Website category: university
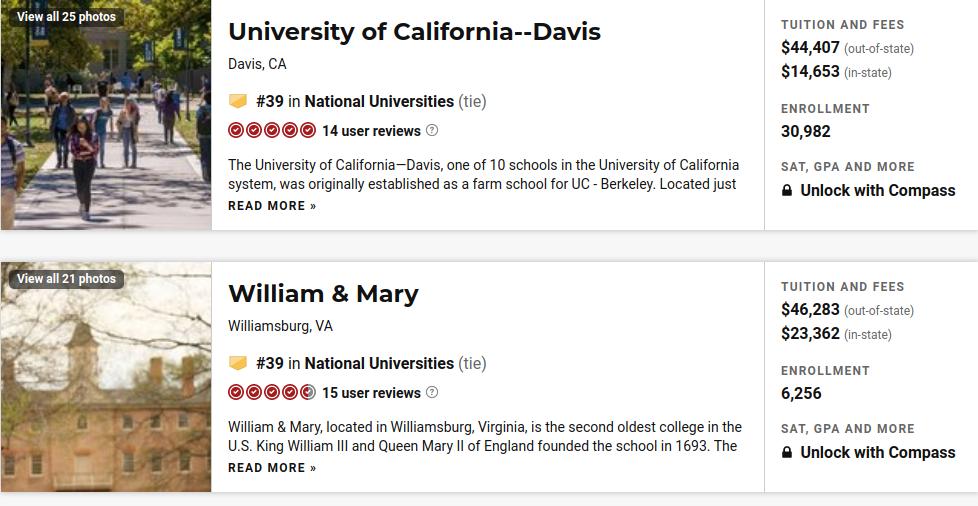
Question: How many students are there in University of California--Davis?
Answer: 30,982

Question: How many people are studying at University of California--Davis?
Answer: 30,982

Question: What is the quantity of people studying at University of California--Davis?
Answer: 30,982

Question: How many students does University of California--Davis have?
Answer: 30,982

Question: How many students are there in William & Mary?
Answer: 6,256

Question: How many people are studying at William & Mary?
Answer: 6,256

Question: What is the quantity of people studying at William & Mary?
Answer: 6,256

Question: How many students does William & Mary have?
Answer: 6,256

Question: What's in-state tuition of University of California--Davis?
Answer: $14,653

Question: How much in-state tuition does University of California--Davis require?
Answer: $14,653

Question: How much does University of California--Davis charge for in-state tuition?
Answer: $14,653

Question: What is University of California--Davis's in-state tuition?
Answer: $14,653

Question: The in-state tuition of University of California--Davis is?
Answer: $14,653

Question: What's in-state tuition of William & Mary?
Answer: $23,362

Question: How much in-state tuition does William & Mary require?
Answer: $23,362

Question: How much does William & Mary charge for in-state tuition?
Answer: $23,362

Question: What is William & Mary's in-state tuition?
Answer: $23,362

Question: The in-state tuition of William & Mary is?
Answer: $23,362

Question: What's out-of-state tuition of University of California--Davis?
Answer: $44,407

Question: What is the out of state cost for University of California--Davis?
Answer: $44,407

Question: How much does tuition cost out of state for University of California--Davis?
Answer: $44,407

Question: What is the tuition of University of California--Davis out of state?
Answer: $44,407

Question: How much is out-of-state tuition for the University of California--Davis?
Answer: $44,407

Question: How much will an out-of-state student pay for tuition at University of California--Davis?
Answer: $44,407

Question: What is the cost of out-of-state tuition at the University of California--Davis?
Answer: $44,407

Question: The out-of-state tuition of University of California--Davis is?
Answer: $44,407

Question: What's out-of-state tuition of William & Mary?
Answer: $46,283

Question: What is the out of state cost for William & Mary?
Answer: $46,283

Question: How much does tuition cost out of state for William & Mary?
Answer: $46,283

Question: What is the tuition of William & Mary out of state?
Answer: $46,283

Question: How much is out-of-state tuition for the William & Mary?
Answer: $46,283

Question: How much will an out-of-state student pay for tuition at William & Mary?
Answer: $46,283

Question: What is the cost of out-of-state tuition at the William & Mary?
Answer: $46,283

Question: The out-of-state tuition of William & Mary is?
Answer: $46,283

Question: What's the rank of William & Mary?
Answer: #39

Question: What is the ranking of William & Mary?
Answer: #39

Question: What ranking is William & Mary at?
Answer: #39

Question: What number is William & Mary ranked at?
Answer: #39

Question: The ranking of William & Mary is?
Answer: #39

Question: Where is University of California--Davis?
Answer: Davis, CA

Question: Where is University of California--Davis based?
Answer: Davis, CA

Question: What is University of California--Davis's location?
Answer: Davis, CA

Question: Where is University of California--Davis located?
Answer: Davis, CA

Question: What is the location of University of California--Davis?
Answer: Davis, CA

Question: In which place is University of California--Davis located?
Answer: Davis, CA

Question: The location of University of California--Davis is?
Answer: Davis, CA

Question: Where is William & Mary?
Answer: Williamsburg, VA

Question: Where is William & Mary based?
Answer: Williamsburg, VA

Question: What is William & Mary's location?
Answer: Williamsburg, VA

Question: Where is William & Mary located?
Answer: Williamsburg, VA

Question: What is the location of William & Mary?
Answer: Williamsburg, VA

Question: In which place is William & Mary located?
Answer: Williamsburg, VA

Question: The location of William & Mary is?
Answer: Williamsburg, VA

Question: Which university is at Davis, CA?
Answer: University of California--Davis

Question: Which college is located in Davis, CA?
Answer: University of California--Davis

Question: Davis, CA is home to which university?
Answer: University of California--Davis

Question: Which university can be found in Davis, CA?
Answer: University of California--Davis

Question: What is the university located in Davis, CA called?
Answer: University of California--Davis

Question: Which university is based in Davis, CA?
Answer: University of California--Davis

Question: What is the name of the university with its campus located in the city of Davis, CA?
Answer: University of California--Davis

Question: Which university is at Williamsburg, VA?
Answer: William & Mary

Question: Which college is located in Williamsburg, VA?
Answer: William & Mary

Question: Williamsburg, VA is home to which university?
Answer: William & Mary

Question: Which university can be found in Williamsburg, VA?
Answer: William & Mary